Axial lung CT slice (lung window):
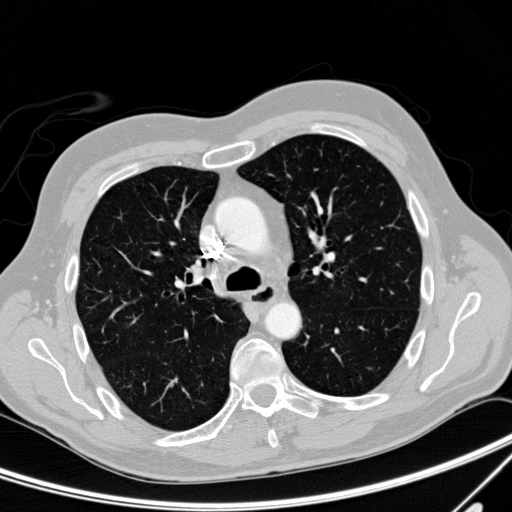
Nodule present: no